Interaction volume radius: 5 \u00c5
Interaction volume height: 15 \u00c5
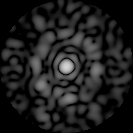
Disorder parameter: 0.7908